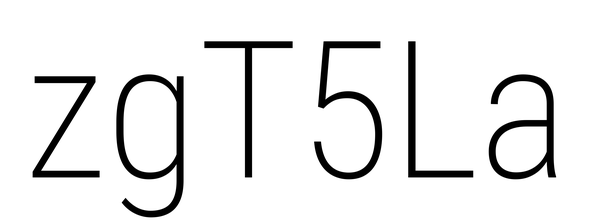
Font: Roboto_Condensed_ExtraLight